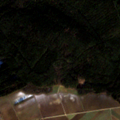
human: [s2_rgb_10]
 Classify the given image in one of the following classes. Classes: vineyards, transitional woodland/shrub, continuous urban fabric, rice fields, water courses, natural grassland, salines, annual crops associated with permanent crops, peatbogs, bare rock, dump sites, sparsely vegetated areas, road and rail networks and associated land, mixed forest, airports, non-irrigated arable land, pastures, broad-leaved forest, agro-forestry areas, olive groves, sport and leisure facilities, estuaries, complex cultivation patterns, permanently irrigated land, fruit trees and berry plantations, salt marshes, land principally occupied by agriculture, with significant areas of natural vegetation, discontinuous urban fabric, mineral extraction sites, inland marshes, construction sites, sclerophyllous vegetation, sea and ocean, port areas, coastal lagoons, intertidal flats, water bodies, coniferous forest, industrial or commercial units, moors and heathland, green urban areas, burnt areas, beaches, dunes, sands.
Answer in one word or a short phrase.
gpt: non-irrigated arable land, coniferous forest, mixed forest